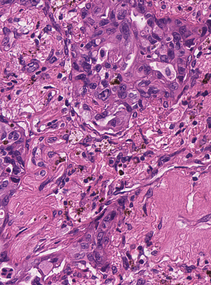
Tumor epithelial tissue: yes
Tumor-associated stroma tissue: yes
Normal tissue: no